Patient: sex M, age 19
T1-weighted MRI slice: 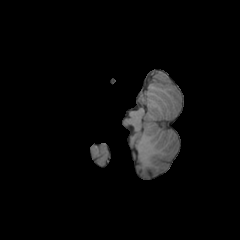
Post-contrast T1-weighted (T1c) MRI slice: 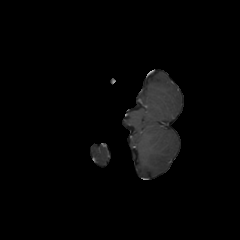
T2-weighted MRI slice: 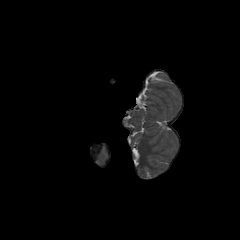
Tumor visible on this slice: no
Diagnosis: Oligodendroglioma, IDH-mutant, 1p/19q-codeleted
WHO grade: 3